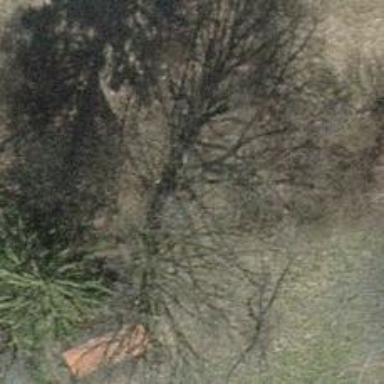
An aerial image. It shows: Urban tree adding natural touch to the cityscape.